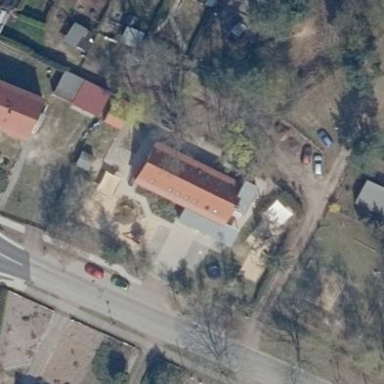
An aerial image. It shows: Kindergarten building.